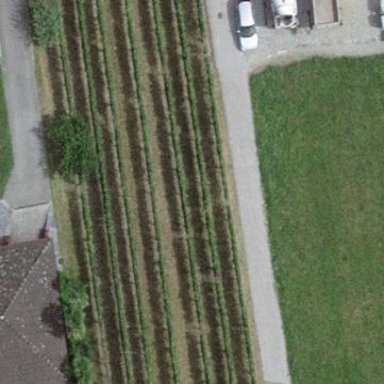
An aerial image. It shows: Vineyard with grape crops.